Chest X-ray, PA view. Patient: 34 years old, sex F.
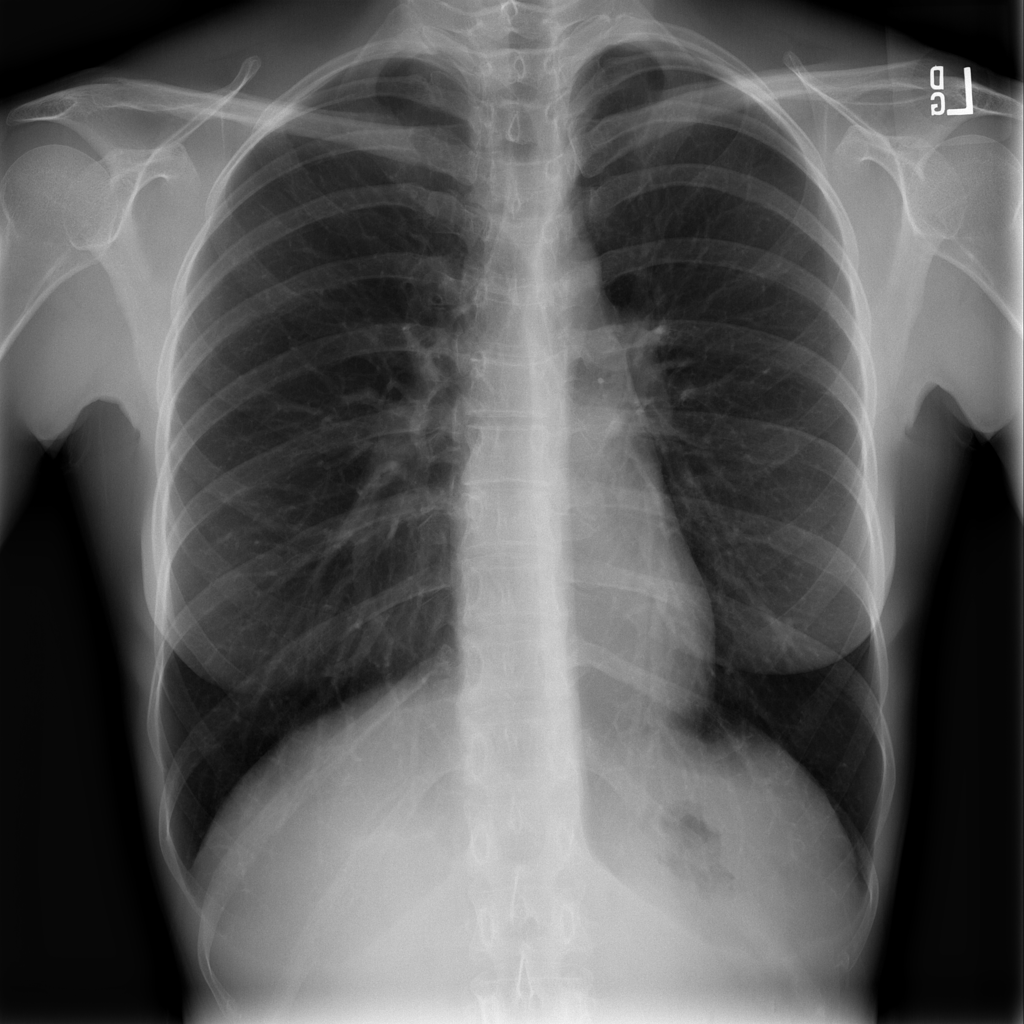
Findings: No Finding